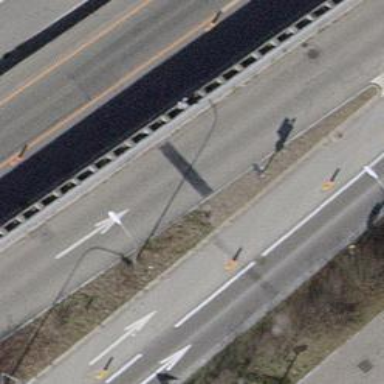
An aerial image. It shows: Road with traffic signals.